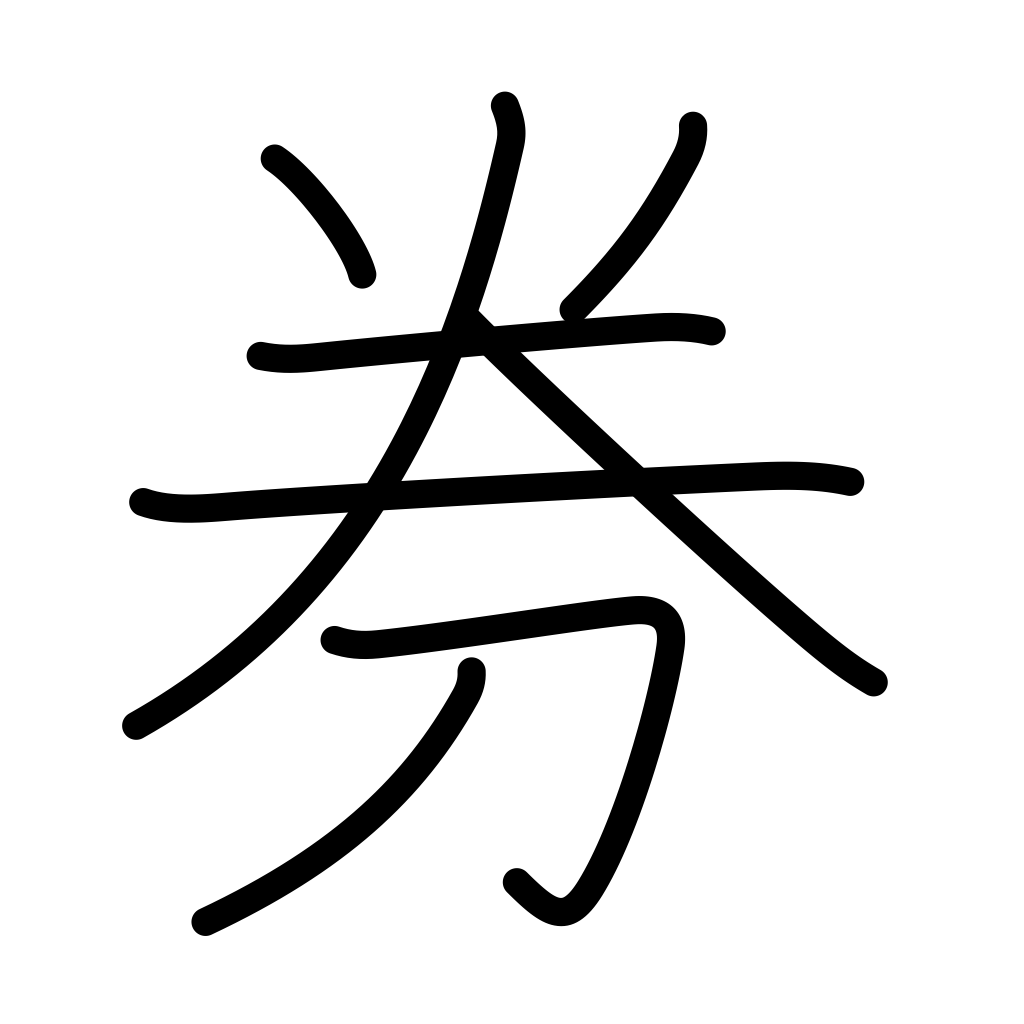
Meaning: ticket